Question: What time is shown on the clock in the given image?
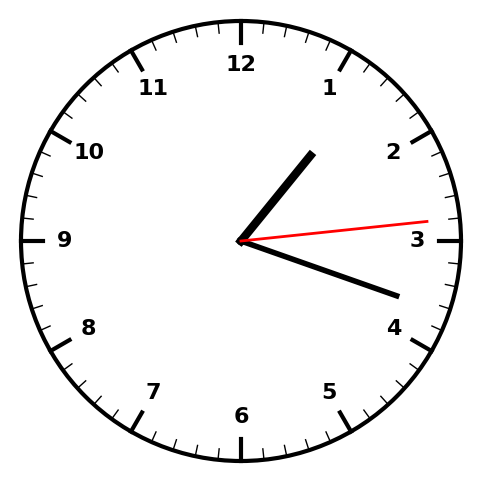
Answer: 01:18:14